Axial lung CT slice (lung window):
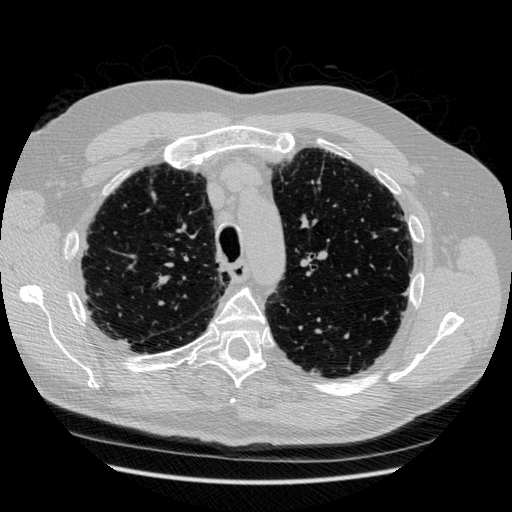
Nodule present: no